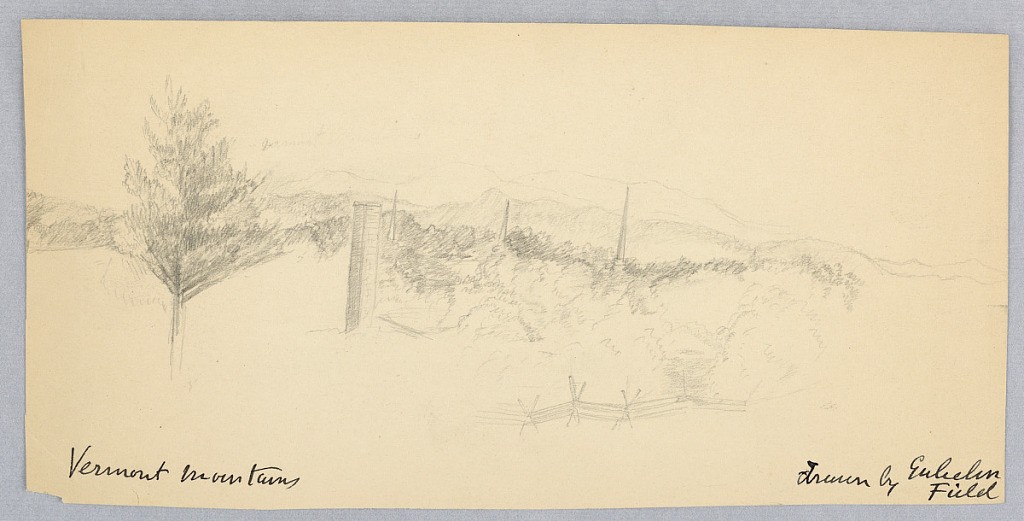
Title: Vermont mountains
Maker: Gueliema Field
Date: ca. 1860
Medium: Pencil on paper
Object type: Drawing
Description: Horizontal rectangle. View of a village (possibly Rutland or Battleboro), with the Green Mountains beyond. Inscribed below (in ink), in the hand of Alice Donlevy: "Vermont Mountains. Drawn by Guelielma Field." Dated on verso by her [:].